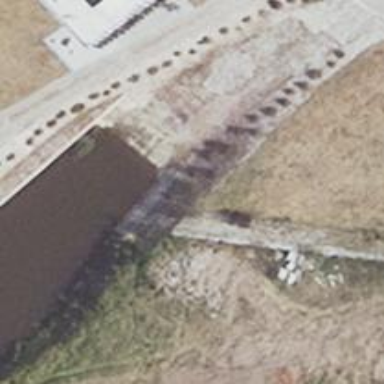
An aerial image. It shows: Slipway on leisure land.